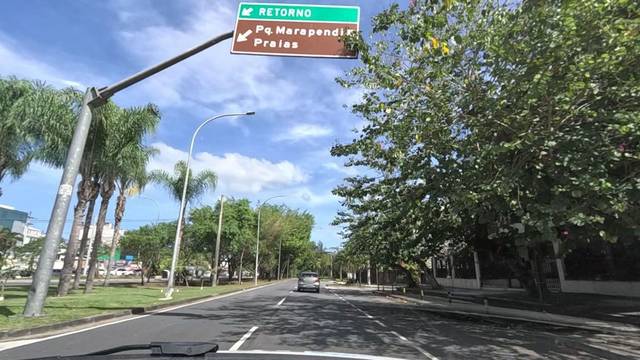
Region: Brazil
Coordinates: -23.018, -43.451